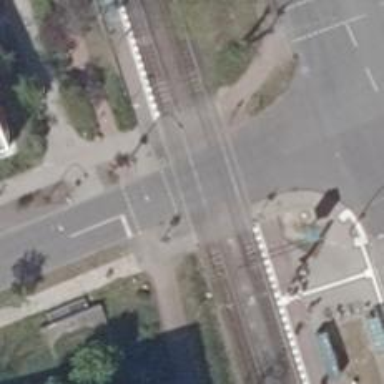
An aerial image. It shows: Tram level crossing with traffic signals.